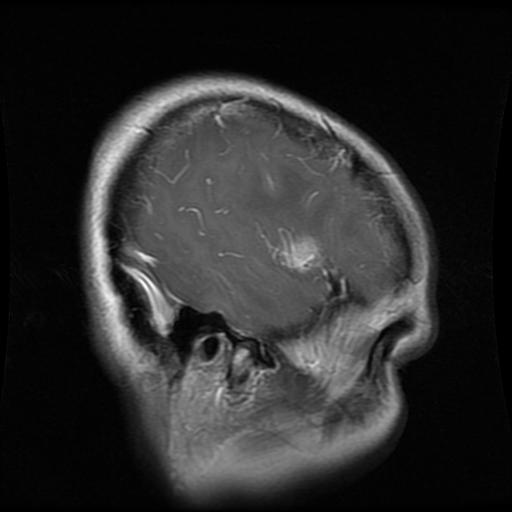
Label: glioma